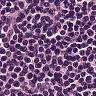
Metastatic tissue present: no